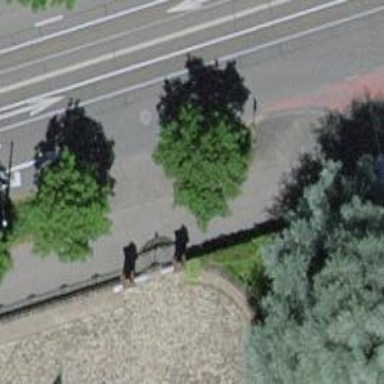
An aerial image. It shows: Avenue lined with deciduous broadleaved trees.